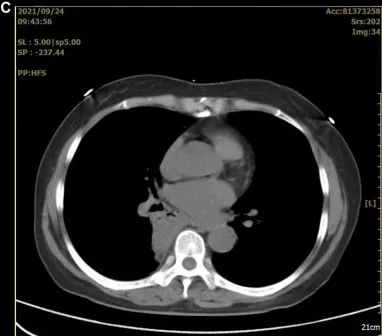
The before and after comparison of the arterial embolization treatment for the lesion. (B,D) After the treatment, the consolidation shadow appears significantly reduced.
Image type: radiology (ct)